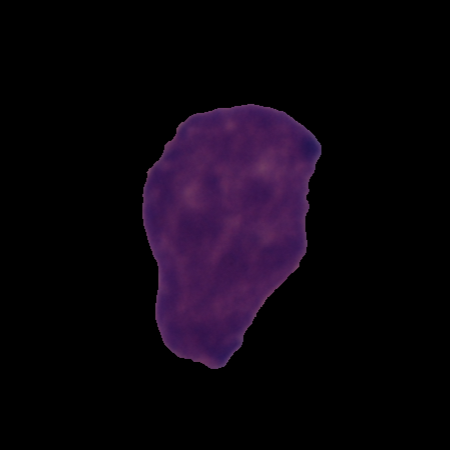
Label: cancer